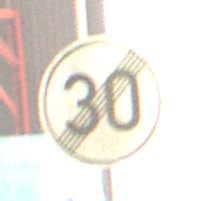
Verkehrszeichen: EndeGeschwindigkeit30
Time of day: Midday
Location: Indoor (Urban)
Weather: NotSpecified
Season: NotSpecified
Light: Natural